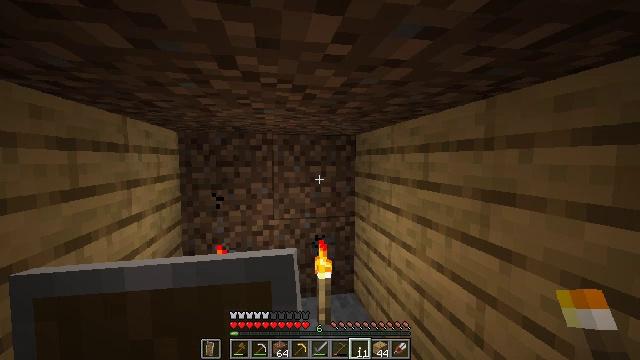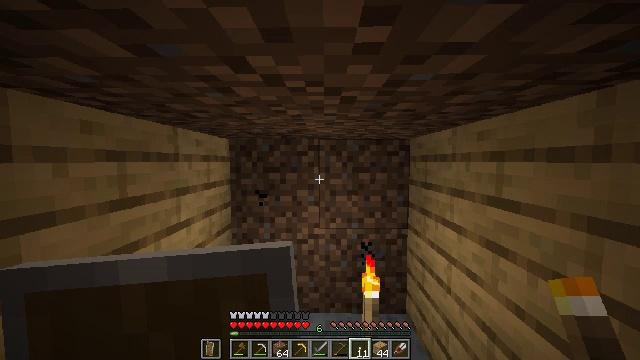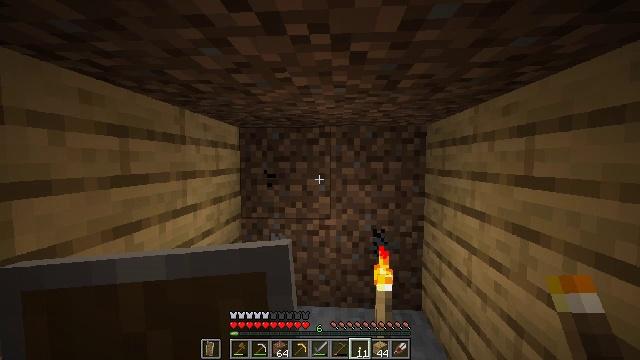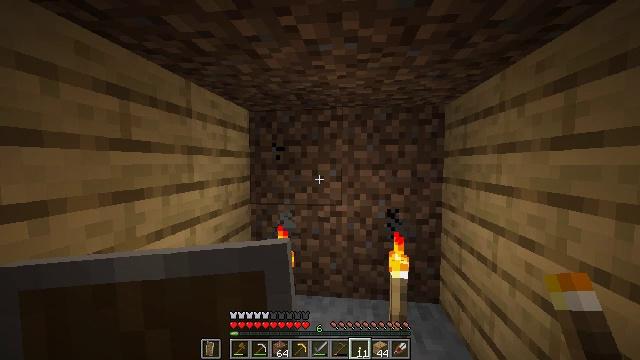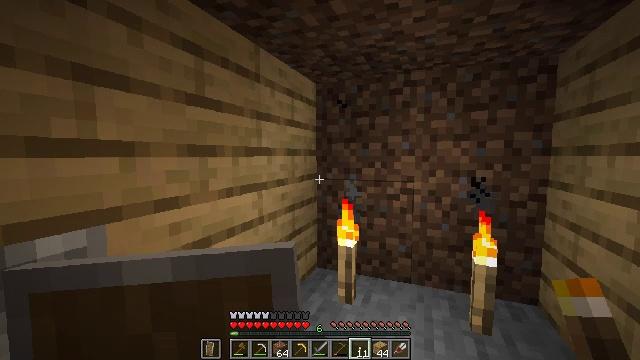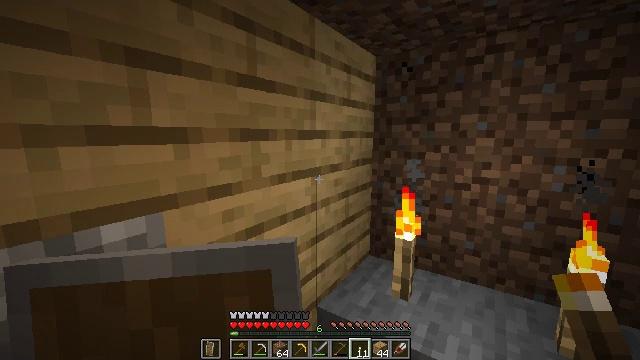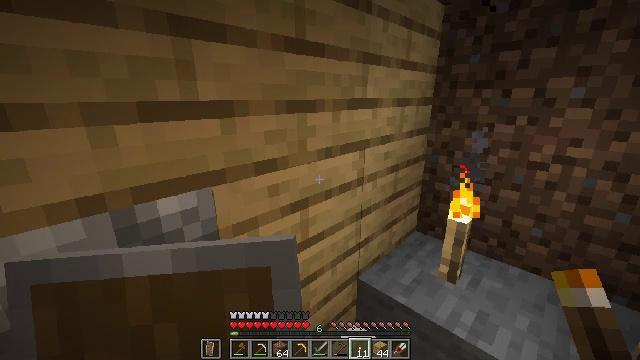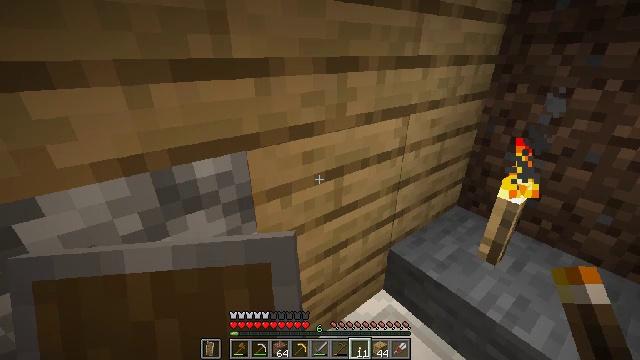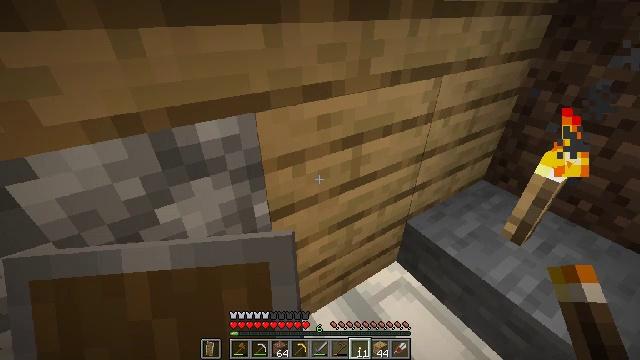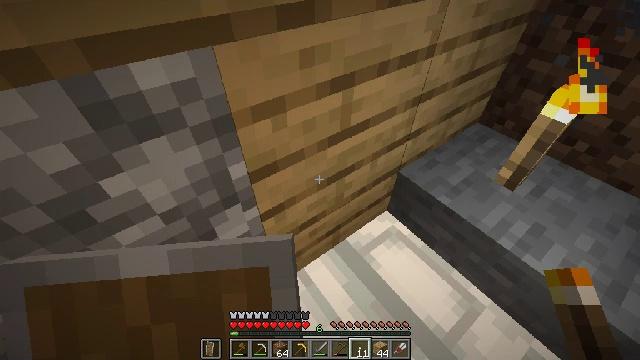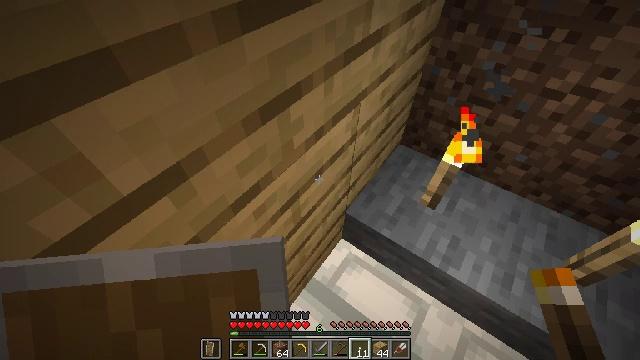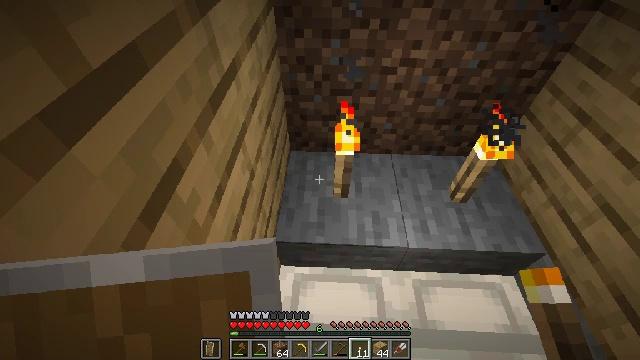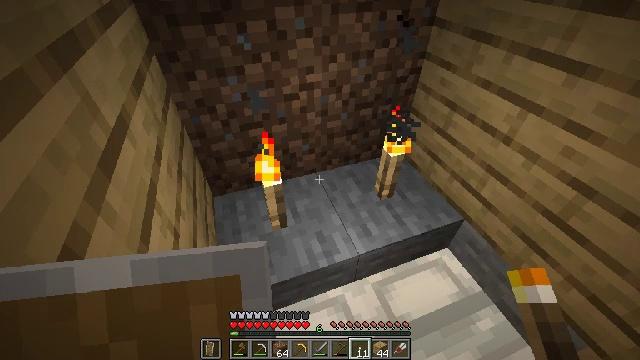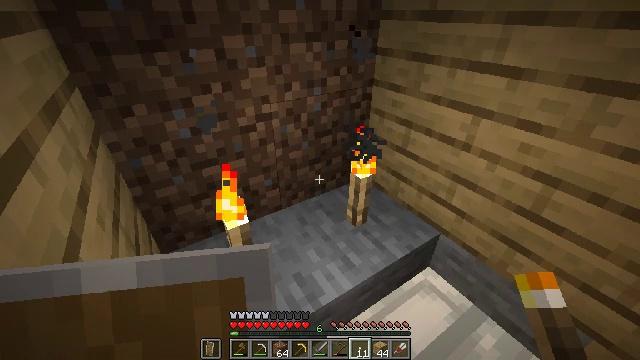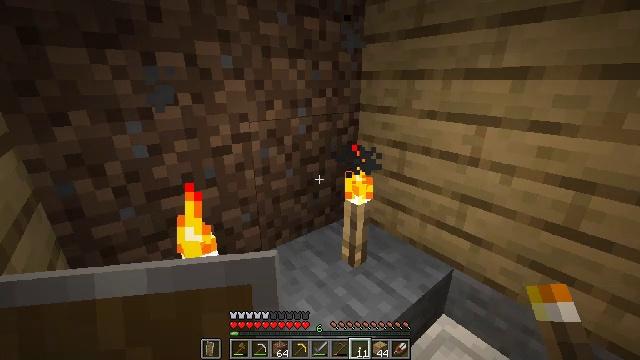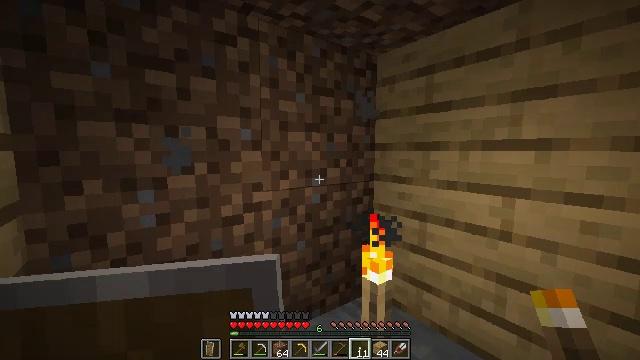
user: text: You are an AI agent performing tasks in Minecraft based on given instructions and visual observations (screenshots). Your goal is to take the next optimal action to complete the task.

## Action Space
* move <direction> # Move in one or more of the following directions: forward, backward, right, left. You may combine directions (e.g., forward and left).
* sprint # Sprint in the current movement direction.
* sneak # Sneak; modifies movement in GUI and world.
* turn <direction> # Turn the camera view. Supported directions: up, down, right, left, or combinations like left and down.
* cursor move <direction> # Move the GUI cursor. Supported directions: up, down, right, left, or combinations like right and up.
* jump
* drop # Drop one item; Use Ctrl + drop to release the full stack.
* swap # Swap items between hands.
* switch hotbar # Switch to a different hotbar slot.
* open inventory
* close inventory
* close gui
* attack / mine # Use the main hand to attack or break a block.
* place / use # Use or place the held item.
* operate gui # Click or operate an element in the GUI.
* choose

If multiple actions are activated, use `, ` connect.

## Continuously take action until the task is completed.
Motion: motion action
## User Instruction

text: Use gold ingots and an apple to craft a golden apple.
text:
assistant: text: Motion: move forward and move left, turn left, jump
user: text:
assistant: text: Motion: move forward and move left, turn left, jump
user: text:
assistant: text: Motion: move forward and move left, turn left, jump
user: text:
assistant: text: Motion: move forward and move left, turn left and down, jump
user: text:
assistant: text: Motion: move forward and move left, turn left and down, jump
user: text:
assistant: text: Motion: move forward and move left, turn left and down, jump
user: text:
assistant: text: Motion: move forward, turn left and down, jump
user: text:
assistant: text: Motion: move forward, turn left and down, jump
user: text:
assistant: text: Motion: move forward, turn right and down, jump
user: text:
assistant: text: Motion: move forward, turn right and down, jump
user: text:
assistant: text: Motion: move forward, turn right, jump
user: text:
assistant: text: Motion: move forward, turn right and up, jump
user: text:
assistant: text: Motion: move forward, turn right and up, jump
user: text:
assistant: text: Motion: move forward, turn right and up, jump
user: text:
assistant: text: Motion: move forward, turn left and up
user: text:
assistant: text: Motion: turn left and up
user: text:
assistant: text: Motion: turn left
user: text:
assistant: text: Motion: turn left and up
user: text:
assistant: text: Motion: move forward, turn left and up
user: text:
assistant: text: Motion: move forward, turn left
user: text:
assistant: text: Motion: move forward and move right, turn left, jump
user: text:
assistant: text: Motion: move forward and move right, jump
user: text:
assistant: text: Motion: move forward and move right, jump
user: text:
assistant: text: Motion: move forward and move right, turn left, jump
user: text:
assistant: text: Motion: move forward, turn left and down, jump
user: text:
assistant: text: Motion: turn left and down
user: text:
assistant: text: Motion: turn left and down
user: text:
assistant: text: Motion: turn left and down
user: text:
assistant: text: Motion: turn down
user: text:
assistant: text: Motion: no_op